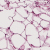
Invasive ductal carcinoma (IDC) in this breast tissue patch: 0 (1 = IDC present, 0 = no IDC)